Question: I'm fighting with some CSS here that doesn't want to be crowbarred into submission. I just want the sprites there, without a border around it, and to lower the opacity when hovered over.
Here's how it looks across browsers so far:

The Chrome version is closest to what I want, but I can't get the border to disappear, and the hover opacity doesn't do anything.
Code-wise, here's where I'm at so far:
'''
.social-icons {
background: url('/wp-content/themes/MySite/images/social-profiles/social-profiles-s.png') top left no-repeat;
width: 32px;
height: 32px;
}
.social-icons img {
border-style: none;
}
.social-icons img:hover {
opacity: 0.8;
}
img#facebook-ico.social-icons {
background-position: 0px 0px;
}
img#twitter-ico.social-icons {
background-position: -34px 0px;
}
img#google-plus-ico.social-icons {
background-position: -68px 0px;
}
img#rss-ico.social-icons {
background-position: -136px 0px;
}
'''
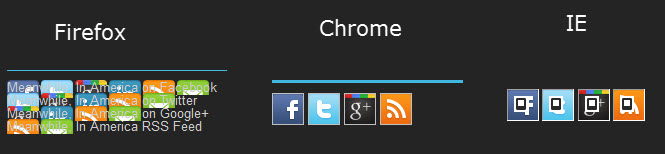
Answer: I do not know why, but the fact that you have empty image elements (no 'src') somehow causes the borders. I would remove the image elements and place the backgrounds directly on the anchor tags. Then float and adjust margins as needed:
'''
<a href="https://www.facebook.com/MeanwhileInAmerica" title="Meanwhile, In America on Facebook" target="_blank"></a>
.widget-container a:hover {
background: url('/wp-content/themes/MeanwhileInAmerica/images/social-profiles/social-profiles-s.png') top left no-repeat;
width: 32px;
height: 32px;
display: block;
float: left;
}
.widget-container a {
opacity(0.8);
}
'''
I tested it with Dev Tools... the border was gone and the opacity change worked too.
You may have to target your elements differently to avoid changing other parts of the page. The sprites look fine otherwise.
According to: <URL>
"The src attribute must be present".